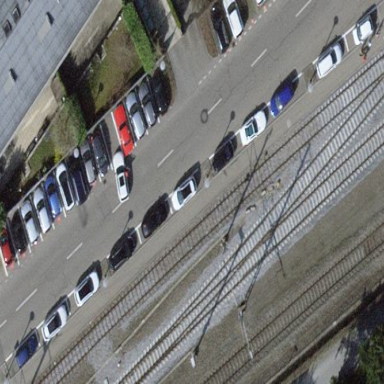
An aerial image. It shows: Street-side parking area with park and ride facilities.